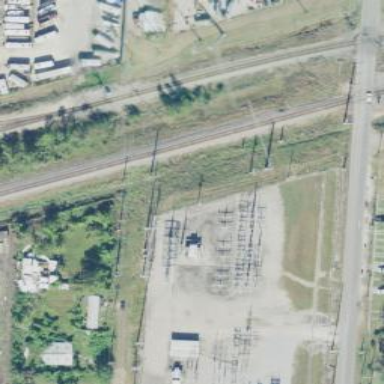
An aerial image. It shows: Outdoor power substation surrounded by fence. The substation operates at the distribution level.